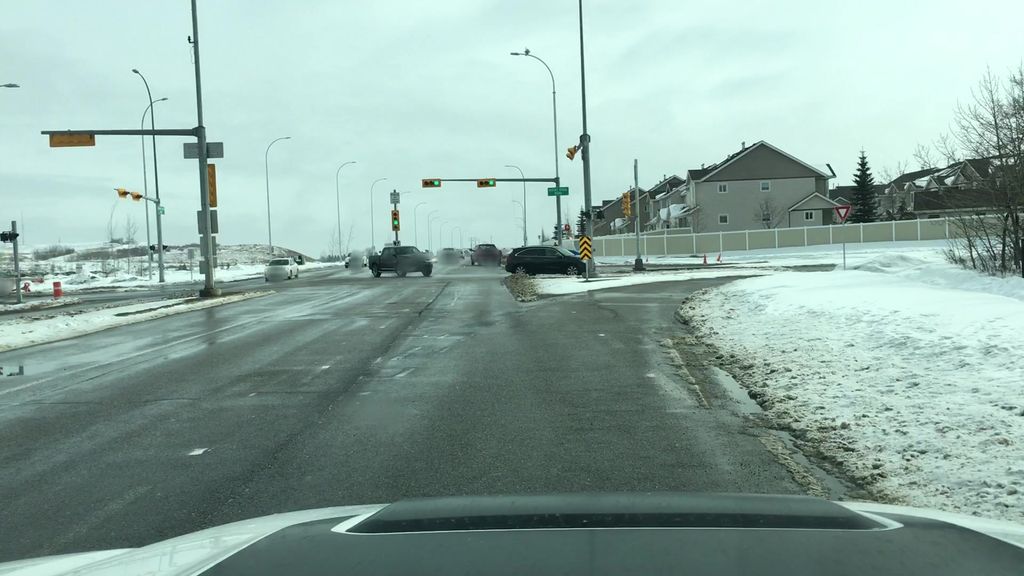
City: calgary